Question: I have a problem with iframes and cookies in a multi-domain web-application.
Just before I begin, I know very well that application1 on domain1 can't access or set a cookie of application2 on domain2. So it's not a beginner's problem.
The problem is as follows:
I have website1, located at
<URL>
and a reportserver (website2), located at
<URL>
The narrowed-down version of the problem is this:
I put this content
'''
<!DOCTYPE html PUBLIC "-//W3C//DTD XHTML 1.0 Strict//EN" "http://www.w3.org/TR/xhtml1/DTD/xhtml1-strict.dtd">
<html xmlns="http://www.w3.org/1999/xhtml">
<head>
<title>Test Page</title>
</head>
<body>
<iframe src="www8.company-asp.ch/ReportServer/login.aspx" width="1000" height="1000" ></iframe>
</body>
</html>
'''
into file "ifrm.html" with URL
<URL>
Now no matter what I put as username/password on the reportserver form, it doesn't work (the username and password are 120% correct, and exist and have all necessary permissions).
If I do the same thing on Google Chrome or Firefox, then it works, I can login in the Report-Application contained in the iframe.
But in Internet Explorer, you can (attempt to) login, but always stay at the login screen, because for an unknown reason, it either doesn't create the cookie, or it doesn't send the cookie along.
If I run reportserver outside the iframe, i can login and open reports in Internet Exploder.
Note that ReportServer runs on Forms Authentication (with cookies), not Windows Authentication.
Also, the problem is not specific to ReportServer, I can put any application that uses cookies for authentication in there, and they also fail miserably - but only in Internet Exploder, everything works fine in Chrome and Firefox.
I find this strange, since - if I run the same application (site1) on
<URL>
and have reportserver on the same domain at
<URL>
, then it works.
Does anybody know what the problem is or might be (I mean apart from the fact that IE is a piece of sh*t software) ?
The only thing I can think of as difference between the working and non-working variant is that the main domain (the sub-domain is different in both examples) is different.
Is this a (by design) SSL problem in IE (= serious bug?), or might this be a problem with SSL/SSL-Certificate misconfiguration ?
Yes, I know I can disable it as in '<see below>', but that's not an acceptable solution. I can't tell the client to tell all his employees to alter this setting in their IE. First that never works, second they might not have permission to alter those settings, third the IT department might not allow it, for whatever reasons, and fourthly because it's stupid to ask the customer(s) to alter the settings of their browsers...

It get's worse. It is P3P, I got it to work on my test-domain using a P3P header via web.config.
But one cannot add P3P headers in the web.config of ReportServer, because it runs on some kind of internal IIS6.
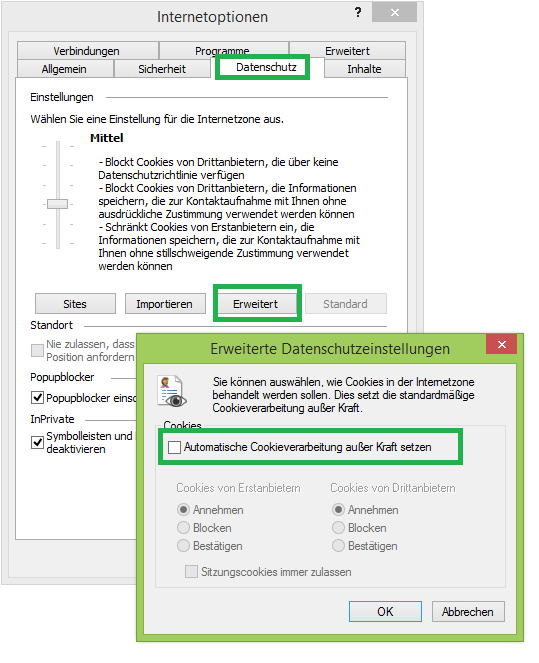
Answer: This was indeed the work of <URL>.
Superb IE troll-level.
<URL>
The sane way to fix this normally is to add a custom header to the system.webServer section of the web.config file.
'''
<system.webServer>
<validation validateIntegratedModeConfiguration="false"/>
<httpProtocol>
<customHeaders>
<add name="p3p" value="CP=&quot;IDC DSP COR ADM DEVi TAIi PSA PSD IVAi IVDi CONi HIS OUR IND CNT&quot;"/>
</customHeaders>
</httpProtocol>
</system.webServer>
'''
However, since SSRS is in-sane, they use IIS6/Cassini internally (even when on an operating system with IIS 7.5).
So you can't just add the headers in the web.config file, because system.webServer is IIS7+.
Putting the headers with inline-tags into the aspx pages isn't sufficient, either, doesn't work
'''
<%
System.Web.HttpContext.Current.Response.AppendHeader("P3P", "CP=\"IDC DSP COR ADM DEVi TAIi PSA PSD IVAi IVDi CONi HIS OUR IND CNT\"");
%>
'''
So you need to write a custom-http-Module that adds the P3P-Header on every response...
This would be simple, if ASP.NET wouldn't be buggy and wouldn't call EndRequest before the end of the request and then again once after the request was sent...
So this is the final result:
'''
namespace CustomHttpHeaders
{
public class CustomHttpHeaderModule : System.Web.IHttpModule
{
public void Dispose()
{
// CustomHttpHeaders.CustomHttpHeaderModule mod = new CustomHttpHeaderModule();
}
public void Init(System.Web.HttpApplication context)
{
// context.BeginRequest += new System.EventHandler(context_BeginRequest);
context.EndRequest += new System.EventHandler(context_EndRequest);
}
void context_BeginRequest(object sender, System.EventArgs e)
{
if (System.Web.HttpContext.Current != null && System.Web.HttpContext.Current.Request != null)
{
System.Web.HttpRequest request = System.Web.HttpContext.Current.Request;
// request.Headers.Add("name", "value");
} // End if (System.Web.HttpContext.Current != null && System.Web.HttpContext.Current.Response != null)
}
void context_EndRequest(object sender, System.EventArgs e)
{
if (System.Web.HttpContext.Current != null && System.Web.HttpContext.Current.Response != null)
{
System.Web.HttpResponse response = System.Web.HttpContext.Current.Response;
try
{
// OMG - WTF ??? non-redundant redundancy ^3
// response.Headers["P3P"] = "CP=\"IDC DSP COR ADM DEVi TAIi PSA PSD IVAi IVDi CONi HIS OUR IND CNT\"":
// response.Headers.Set("P3P", "CP=\"IDC DSP COR ADM DEVi TAIi PSA PSD IVAi IVDi CONi HIS OUR IND CNT\"");
// response.AddHeader("P3P", "CP=\"IDC DSP COR ADM DEVi TAIi PSA PSD IVAi IVDi CONi HIS OUR IND CNT\"");
response.AppendHeader("P3P", "CP=\"IDC DSP COR ADM DEVi TAIi PSA PSD IVAi IVDi CONi HIS OUR IND CNT\"");
}
catch(System.Exception ex)
{
// WTF ?
System.Console.WriteLine(ex.Message); // Suppress warning
}
} // End if (System.Web.HttpContext.Current != null && System.Web.HttpContext.Current.Response != null)
} // End Using context_EndRequest
} // End Class myHTTPHeaderModule
} // End Namespace CustomHttpHeaders
'''
And then you can add the CustomHttpHeaderModule in the web.config file of ReportServer.
Weeeee :O=
'''
[...]
<httpModules>
<clear />
<add name="CustomHttpHeaders" type="CustomHttpHeaders.CustomHttpHeaderModule, CustomHttpHeaders" />
</httpModules>
</system.web>
'''
If you want to debug it in Visual Studio 2013 (IIS Express), you need this as well (in the web.config file)
'''
<system.webServer>
<validation validateIntegratedModeConfiguration="false"/>
<modules runAllManagedModulesForAllRequests="true" >
<add name="CustomHttpHeaders" type="CustomHttpHeaders.CustomHttpHeaderModule, CustomHttpHeaders" />
</modules>
<!--
<httpProtocol>
<customHeaders>
<add name="p3p" value="CP=&quot;IDC DSP COR ADM DEVi TAIi PSA PSD IVAi IVDi CONi HIS OUR IND CNT&quot;"/>
</customHeaders>
</httpProtocol>
-->
'''